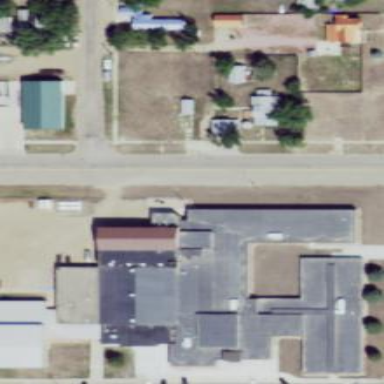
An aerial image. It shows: School building.